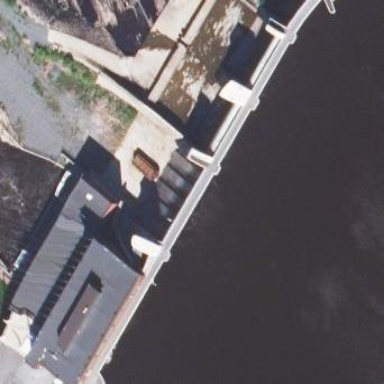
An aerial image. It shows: Industrial building within industrial area. The location features dam and power plant.